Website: home-depot
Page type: customer-info-address
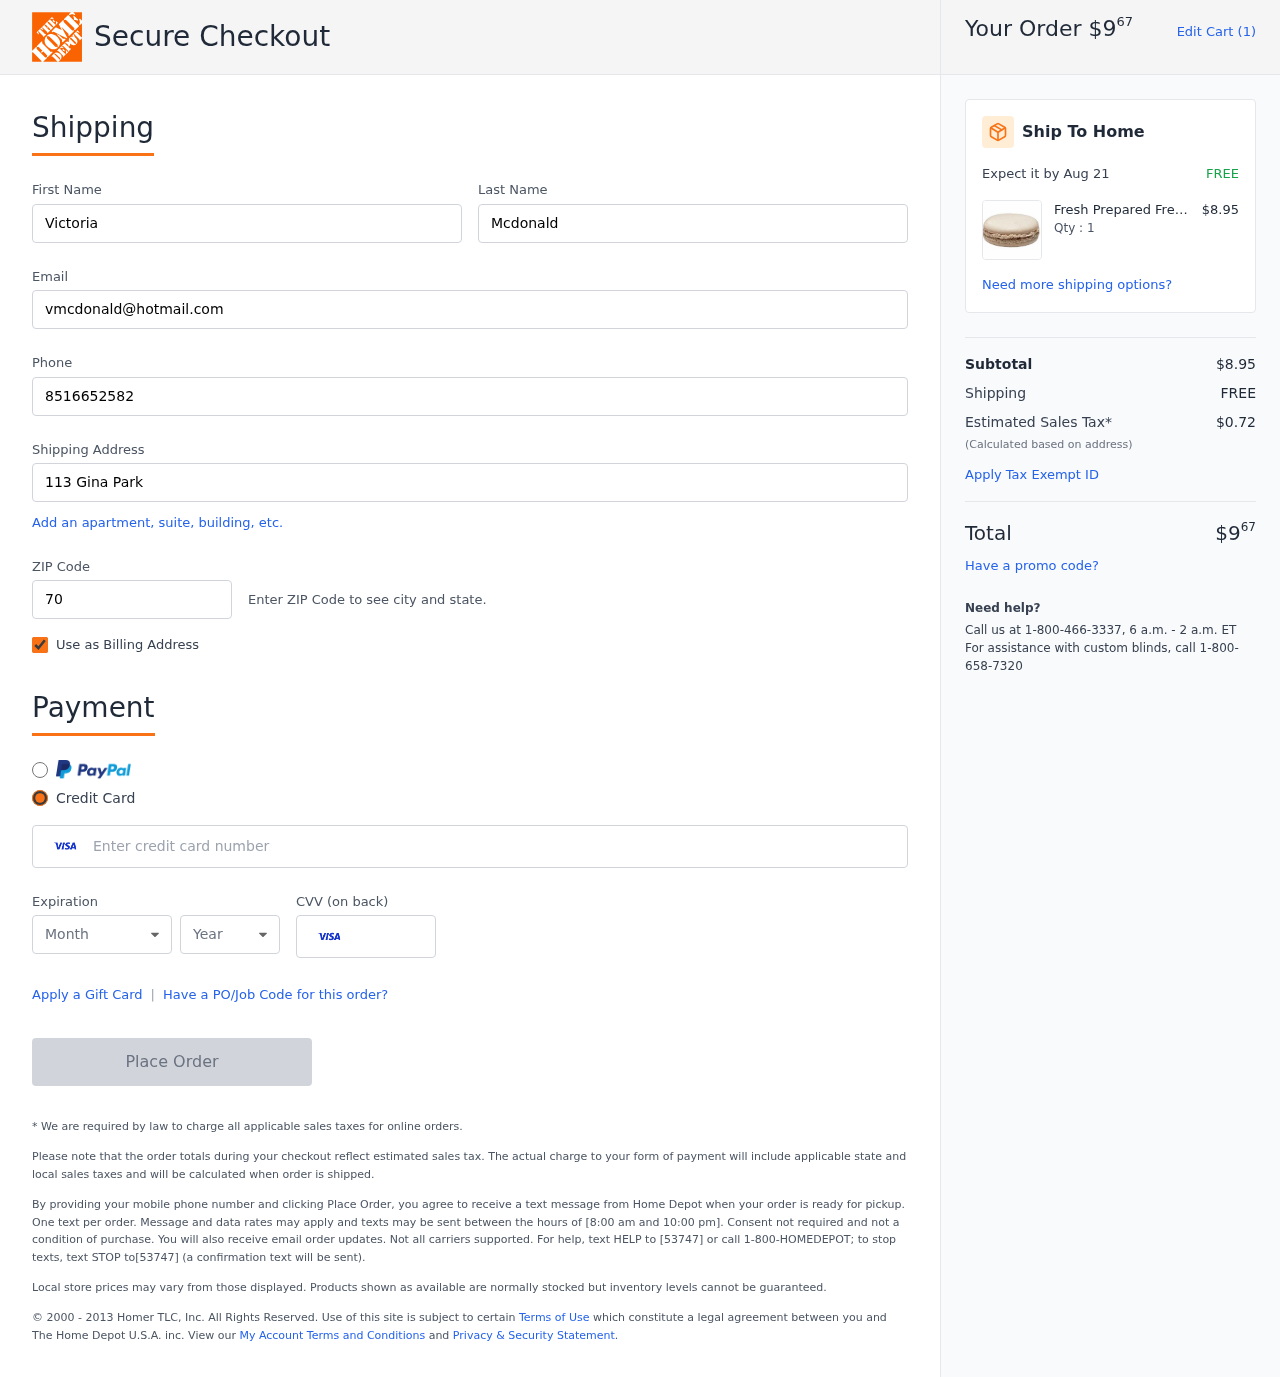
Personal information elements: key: PII_CARD_CVV
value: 730
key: PII_CARD_EXPIRY_MONTH
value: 12
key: PII_CARD_EXPIRY_YEAR
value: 26
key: PII_CARD_NUMBER
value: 4972 8846 8840 8973
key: PII_EMAIL
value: vmcdonald@hotmail.com
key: PII_FIRSTNAME
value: Victoria
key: PII_LASTNAME
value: Mcdonald
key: PII_PHONE
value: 8516652582
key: PII_POSTCODE
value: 70012
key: PII_STREET
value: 113 Gina Park
Product elements: key: PRODUCT1_BRAND
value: Fresh Prepared
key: PRODUCT1_NAME
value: Fresh Prepared, Macaron, Salted Caramel, 1.9 Oz (3 count)
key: PRODUCT1_PRICE
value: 8.95
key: PRODUCT1_QUANTITY
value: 1
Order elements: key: ORDER_TOTAL
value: $967
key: ORDER_NUM_ITEMS
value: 1
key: ORDER_DELIVERY_DATE
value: Aug 21
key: ORDER_SUBTOTAL
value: $8.95
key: ORDER_SHIPPING_COST
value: FREE
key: ORDER_TAX
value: $0.72